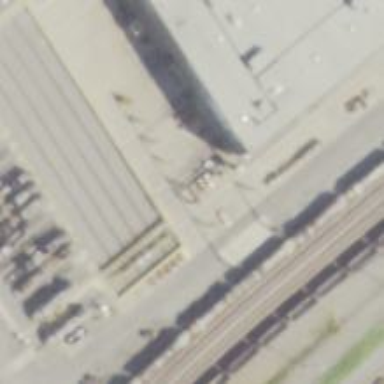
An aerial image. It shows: Railway yard used for servicing trains.